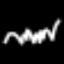
Label: squiggle